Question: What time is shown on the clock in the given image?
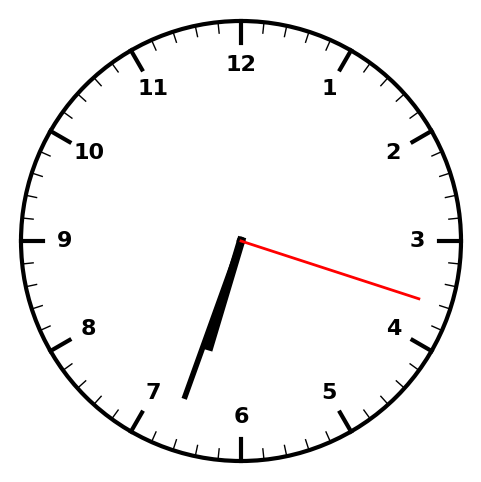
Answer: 06:33:18